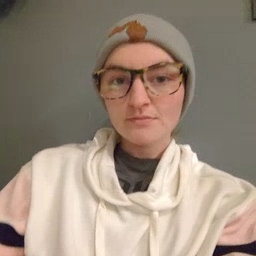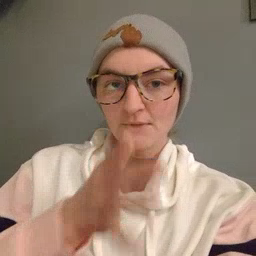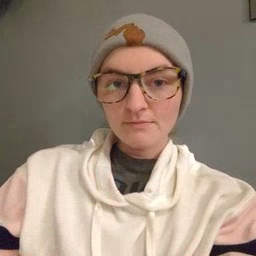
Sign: grandma